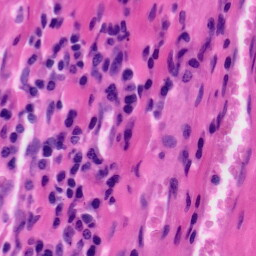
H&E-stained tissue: Tonsil